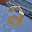
Label: 2